The image is the raw acceleration waveform (amplitude versus time) of a rotating-machine vibration signal. What is the most likely rotor condition (normal, misalignment, unbalance, looseness)?
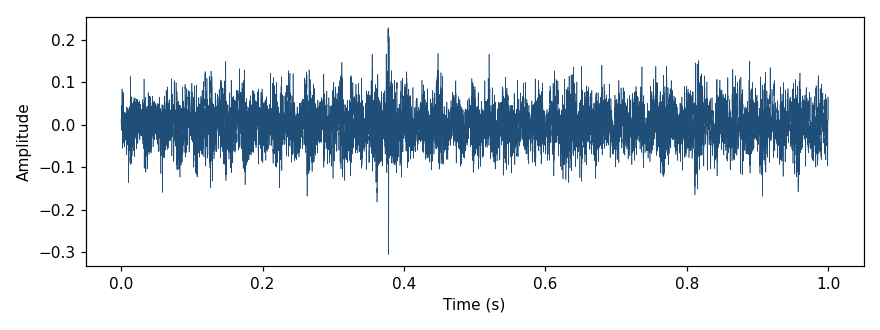
Answer: misalignment